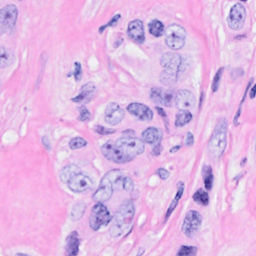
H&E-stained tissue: Breast